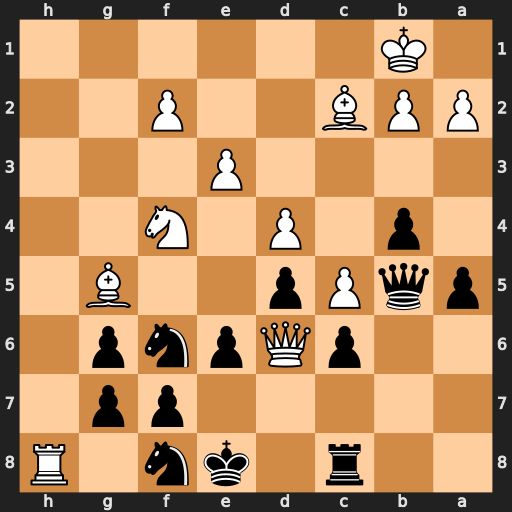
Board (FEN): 2r1kn1R/5pp1/2pQpnp1/pqPp2B1/1p1P1N2/4P3/PPB2P2/1K6
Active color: b
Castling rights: -
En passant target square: -
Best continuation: Qf1+ Bd1 Qxd1#